Interaction volume radius: 5 \u00c5
Interaction volume height: 10 \u00c5
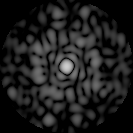
Disorder parameter: 0.8012